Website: macys
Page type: customer-info-address
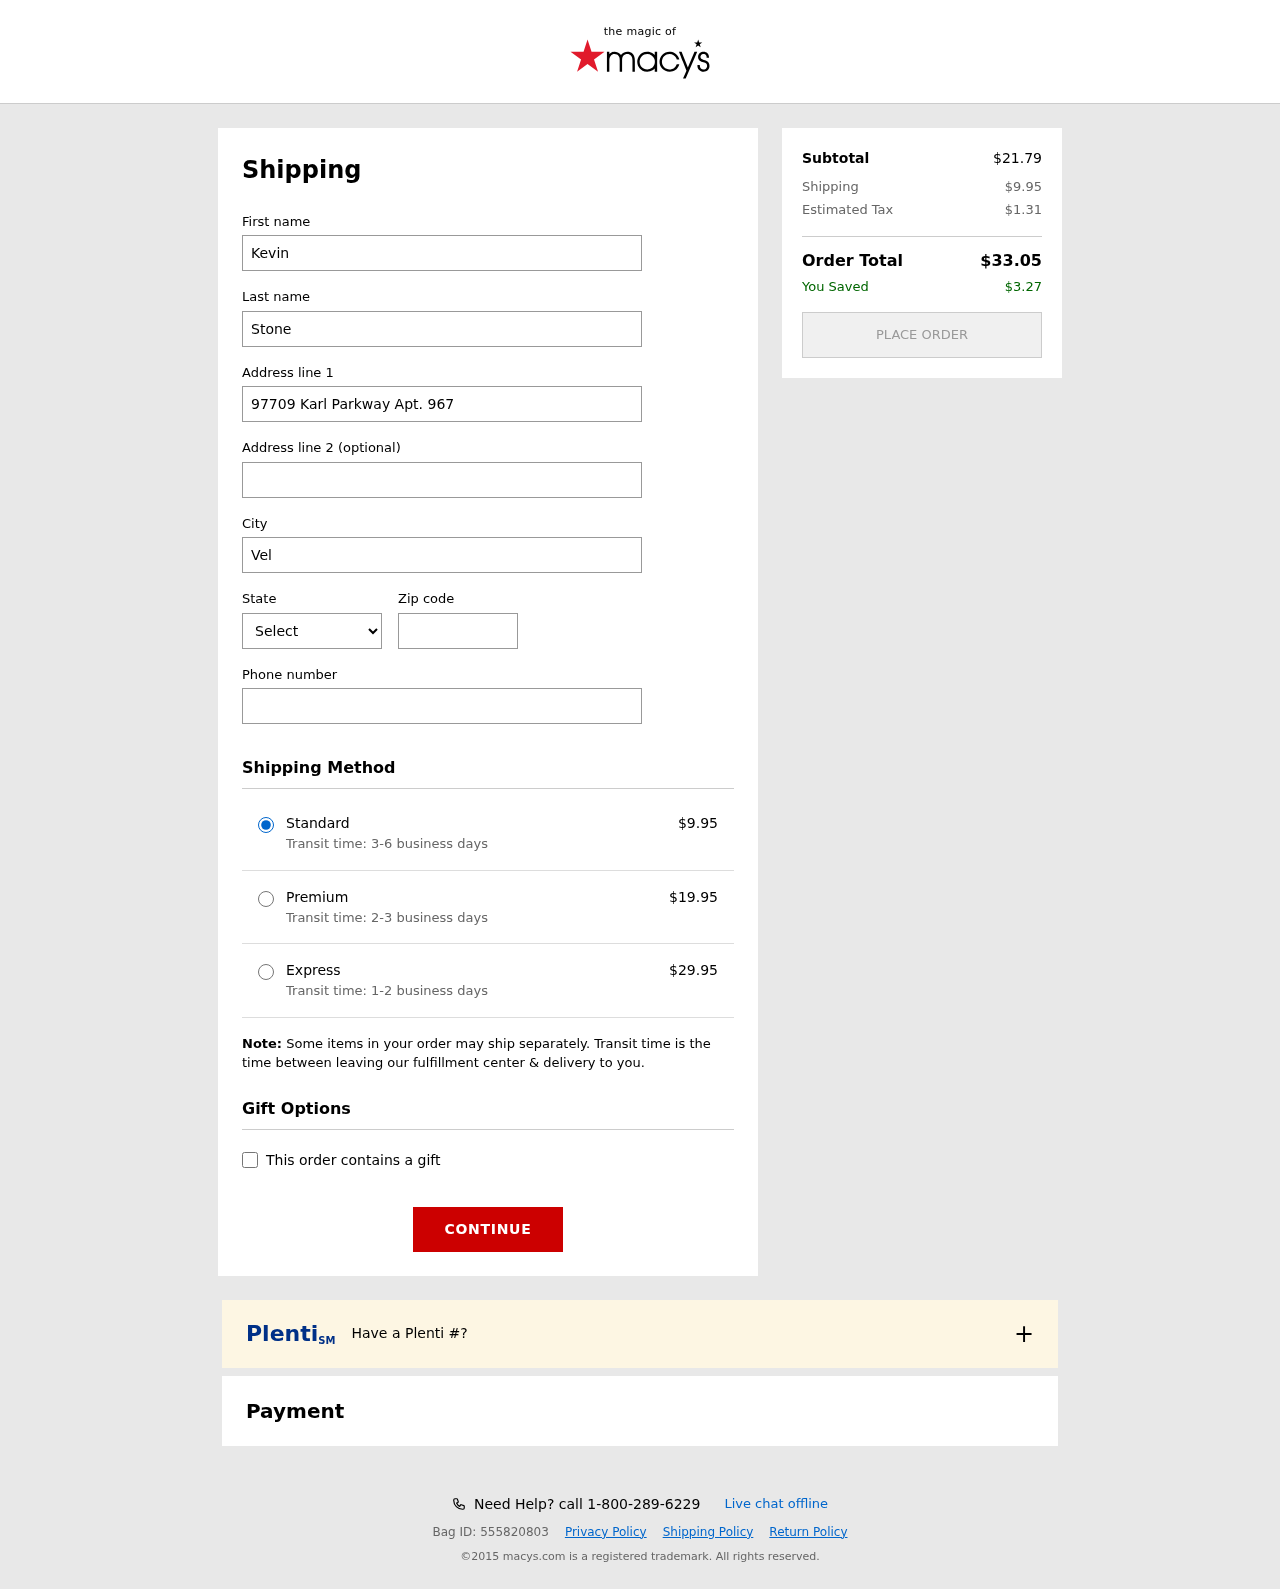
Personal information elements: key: PII_CITY
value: Velazquezville
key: PII_FIRSTNAME
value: Kevin
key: PII_LASTNAME
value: Stone
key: PII_PHONE
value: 9036539463
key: PII_POSTCODE
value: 36130
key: PII_STATE_ABBR
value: ID
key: PII_STREET
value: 97709 Karl Parkway Apt. 967
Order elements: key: ORDER_SHIPPING_COST
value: $9.95
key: ORDER_SHIPPING_COST_PREMIUM
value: $19.95
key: ORDER_SHIPPING_COST_EXPRESS
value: $29.95
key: ORDER_SUBTOTAL
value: $21.79
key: ORDER_TAX
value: $1.31
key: ORDER_TOTAL
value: $33.05
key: ORDER_SAVINGS
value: $3.27